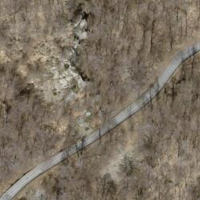
EUNIS habitat code: 41
Species observed at this site:
Satyrus ferula